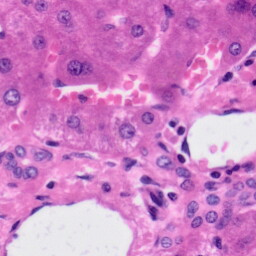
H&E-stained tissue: Liver